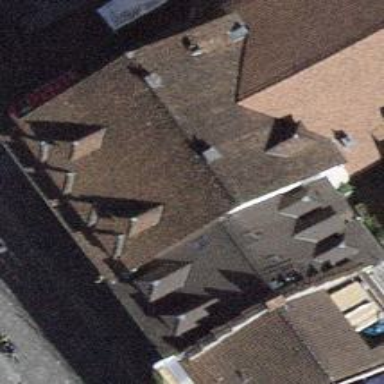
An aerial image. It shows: Restaurant.